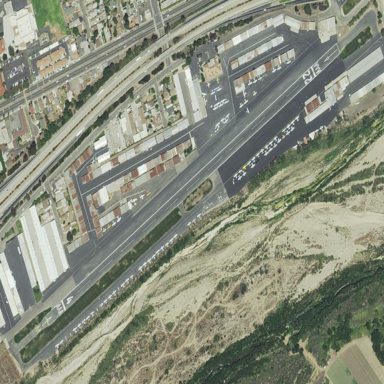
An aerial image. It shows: View of taxiway at the airport.